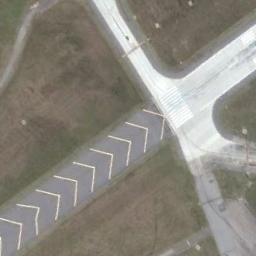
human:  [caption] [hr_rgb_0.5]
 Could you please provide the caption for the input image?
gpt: The runway with some arrow markings goes through the lawn .

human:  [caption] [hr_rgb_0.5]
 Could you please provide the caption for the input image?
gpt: The runway is on the bare land next to the grass .

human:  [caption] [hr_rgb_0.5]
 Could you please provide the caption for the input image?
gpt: Next to the runway is a green lawn with white arrow signs on the runway .

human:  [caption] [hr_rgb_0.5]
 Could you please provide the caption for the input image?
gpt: The grass is on either side of the runway .

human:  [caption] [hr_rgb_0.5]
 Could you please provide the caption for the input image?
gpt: There are green and brown lawns beside the runway .